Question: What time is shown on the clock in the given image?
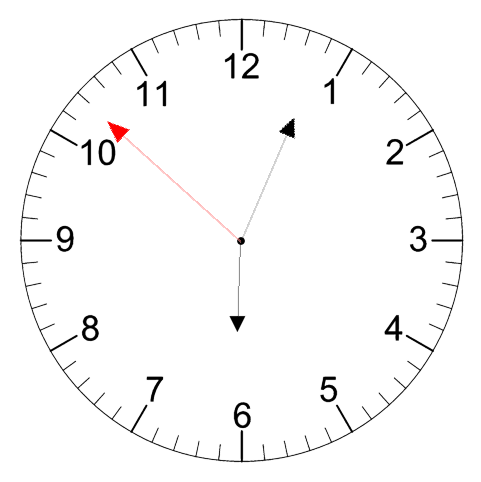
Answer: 06:03:52